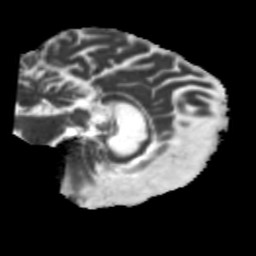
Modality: MD
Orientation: sagittal
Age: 68
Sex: male
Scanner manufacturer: siemens
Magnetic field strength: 3 T
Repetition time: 5.25 s
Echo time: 0.08 s